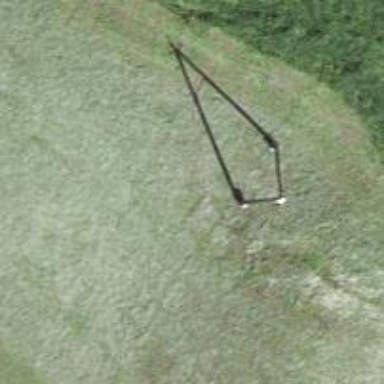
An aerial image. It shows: Guyed pole used for power distribution.